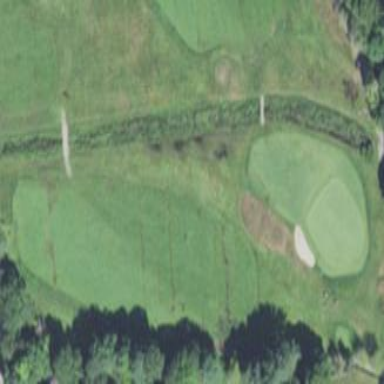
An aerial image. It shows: Golf fairway surrounded by grass.